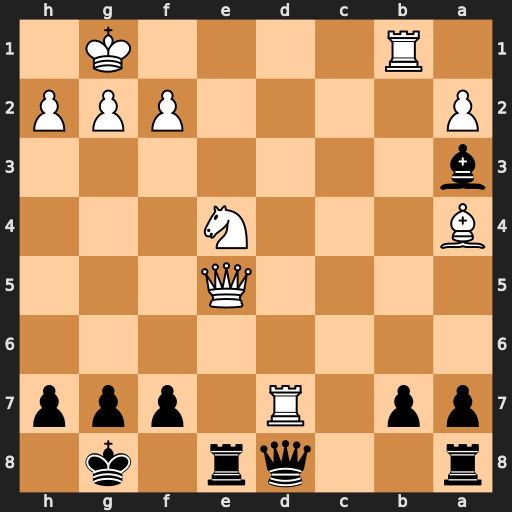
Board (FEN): r2qr1k1/pp1R1ppp/8/4Q3/B3N3/b7/P4PPP/1R4K1
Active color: b
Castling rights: -
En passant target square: -
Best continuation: Rxe5 Rxd8+ Rxd8